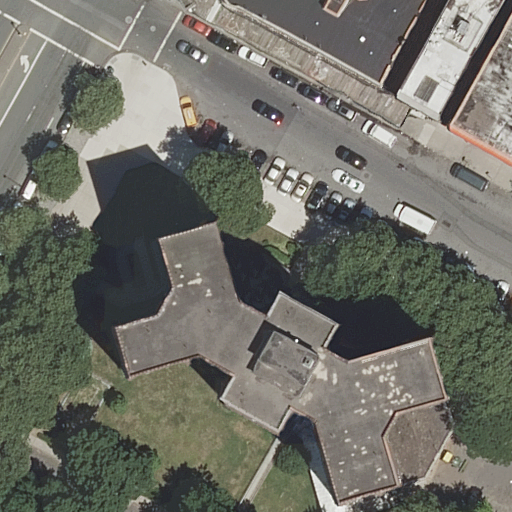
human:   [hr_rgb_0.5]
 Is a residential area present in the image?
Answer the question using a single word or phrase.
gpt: yes

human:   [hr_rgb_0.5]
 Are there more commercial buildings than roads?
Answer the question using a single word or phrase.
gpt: no

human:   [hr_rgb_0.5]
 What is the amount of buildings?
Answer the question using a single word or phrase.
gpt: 4

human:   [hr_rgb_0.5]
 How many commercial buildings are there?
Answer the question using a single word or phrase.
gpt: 0

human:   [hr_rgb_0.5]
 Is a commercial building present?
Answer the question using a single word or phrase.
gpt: no

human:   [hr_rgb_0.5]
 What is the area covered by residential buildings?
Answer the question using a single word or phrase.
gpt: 2291m2

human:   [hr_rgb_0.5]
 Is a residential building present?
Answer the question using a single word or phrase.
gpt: yes

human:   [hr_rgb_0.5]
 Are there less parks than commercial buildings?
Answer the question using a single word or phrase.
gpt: no

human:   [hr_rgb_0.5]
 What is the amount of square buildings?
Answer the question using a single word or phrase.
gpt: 0

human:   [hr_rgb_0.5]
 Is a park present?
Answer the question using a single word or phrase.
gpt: yes

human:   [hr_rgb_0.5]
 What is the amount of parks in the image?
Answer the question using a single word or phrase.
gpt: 1

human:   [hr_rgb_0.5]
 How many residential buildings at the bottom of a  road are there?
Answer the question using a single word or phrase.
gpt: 2

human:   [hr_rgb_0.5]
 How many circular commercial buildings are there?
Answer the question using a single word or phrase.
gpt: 0

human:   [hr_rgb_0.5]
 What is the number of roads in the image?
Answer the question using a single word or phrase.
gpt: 5

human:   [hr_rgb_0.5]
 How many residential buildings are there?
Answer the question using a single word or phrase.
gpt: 4

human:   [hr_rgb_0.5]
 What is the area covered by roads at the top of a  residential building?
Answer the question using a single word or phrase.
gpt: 0m2

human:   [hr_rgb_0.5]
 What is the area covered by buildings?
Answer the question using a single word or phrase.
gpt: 2291m2

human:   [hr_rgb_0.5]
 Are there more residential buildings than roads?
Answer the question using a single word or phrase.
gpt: no

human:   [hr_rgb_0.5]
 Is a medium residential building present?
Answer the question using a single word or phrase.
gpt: yes

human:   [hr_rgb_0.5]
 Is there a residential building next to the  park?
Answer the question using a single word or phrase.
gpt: yes

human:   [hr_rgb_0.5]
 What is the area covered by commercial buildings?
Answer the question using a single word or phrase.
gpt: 0m2

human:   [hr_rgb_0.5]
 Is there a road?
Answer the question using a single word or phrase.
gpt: yes

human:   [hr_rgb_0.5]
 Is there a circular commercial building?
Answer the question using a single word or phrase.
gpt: no

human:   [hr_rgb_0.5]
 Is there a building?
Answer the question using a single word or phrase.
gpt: yes

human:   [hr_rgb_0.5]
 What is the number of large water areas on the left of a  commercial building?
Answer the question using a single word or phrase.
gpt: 0

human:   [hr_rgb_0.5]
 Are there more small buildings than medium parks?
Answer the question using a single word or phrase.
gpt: no

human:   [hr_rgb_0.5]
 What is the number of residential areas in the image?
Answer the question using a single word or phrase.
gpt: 1

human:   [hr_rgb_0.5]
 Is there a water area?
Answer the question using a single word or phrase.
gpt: no

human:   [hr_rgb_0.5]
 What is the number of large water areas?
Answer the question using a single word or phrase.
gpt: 0

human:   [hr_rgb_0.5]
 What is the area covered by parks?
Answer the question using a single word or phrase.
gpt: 51m2

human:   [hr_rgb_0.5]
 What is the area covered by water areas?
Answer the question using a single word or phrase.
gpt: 0m2

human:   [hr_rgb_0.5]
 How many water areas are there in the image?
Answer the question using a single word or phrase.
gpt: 0

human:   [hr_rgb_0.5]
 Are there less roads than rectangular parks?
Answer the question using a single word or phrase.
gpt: no

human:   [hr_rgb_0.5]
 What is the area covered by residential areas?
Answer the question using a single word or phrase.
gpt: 5111m2

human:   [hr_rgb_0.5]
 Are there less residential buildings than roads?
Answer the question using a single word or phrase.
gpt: yes

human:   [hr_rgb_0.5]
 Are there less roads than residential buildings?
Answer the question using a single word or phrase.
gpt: no

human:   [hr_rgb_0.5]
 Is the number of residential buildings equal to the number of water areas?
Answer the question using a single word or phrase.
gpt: no

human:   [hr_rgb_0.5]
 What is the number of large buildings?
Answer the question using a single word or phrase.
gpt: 1

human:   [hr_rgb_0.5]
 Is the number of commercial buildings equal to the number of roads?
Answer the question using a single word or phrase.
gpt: no

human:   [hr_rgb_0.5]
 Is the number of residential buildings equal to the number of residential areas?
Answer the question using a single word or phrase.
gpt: no

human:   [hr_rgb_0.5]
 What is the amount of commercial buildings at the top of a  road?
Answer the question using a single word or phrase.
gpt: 0

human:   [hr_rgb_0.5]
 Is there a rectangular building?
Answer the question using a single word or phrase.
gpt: yes

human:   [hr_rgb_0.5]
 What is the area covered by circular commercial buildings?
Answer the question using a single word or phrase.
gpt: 0m2

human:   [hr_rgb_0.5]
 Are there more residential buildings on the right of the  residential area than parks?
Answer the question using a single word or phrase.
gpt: no

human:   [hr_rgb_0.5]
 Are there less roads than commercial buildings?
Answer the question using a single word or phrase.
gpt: no

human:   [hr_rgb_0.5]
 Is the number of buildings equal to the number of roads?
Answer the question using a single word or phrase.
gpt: no

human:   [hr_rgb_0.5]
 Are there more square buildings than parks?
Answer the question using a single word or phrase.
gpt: no

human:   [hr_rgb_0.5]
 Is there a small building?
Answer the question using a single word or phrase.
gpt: no

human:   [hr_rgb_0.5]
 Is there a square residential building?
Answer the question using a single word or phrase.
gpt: no

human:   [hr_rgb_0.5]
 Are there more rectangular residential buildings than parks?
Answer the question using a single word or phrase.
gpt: yes

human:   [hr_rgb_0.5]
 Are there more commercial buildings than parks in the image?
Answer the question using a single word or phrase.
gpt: no

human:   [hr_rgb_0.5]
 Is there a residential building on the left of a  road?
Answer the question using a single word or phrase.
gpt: no

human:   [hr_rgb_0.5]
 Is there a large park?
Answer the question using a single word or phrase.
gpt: no

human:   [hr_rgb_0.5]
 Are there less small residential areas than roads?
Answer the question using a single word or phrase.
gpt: yes

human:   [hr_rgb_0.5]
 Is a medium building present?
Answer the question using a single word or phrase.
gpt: yes

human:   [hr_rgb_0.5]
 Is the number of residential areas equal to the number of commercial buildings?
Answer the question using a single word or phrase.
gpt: no

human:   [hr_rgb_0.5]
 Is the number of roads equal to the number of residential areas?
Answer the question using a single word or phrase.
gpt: no

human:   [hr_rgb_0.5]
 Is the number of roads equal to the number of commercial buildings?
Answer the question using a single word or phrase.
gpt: no

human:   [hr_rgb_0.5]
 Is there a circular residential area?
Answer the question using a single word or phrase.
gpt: no

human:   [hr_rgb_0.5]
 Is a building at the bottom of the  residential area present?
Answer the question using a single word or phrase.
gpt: no

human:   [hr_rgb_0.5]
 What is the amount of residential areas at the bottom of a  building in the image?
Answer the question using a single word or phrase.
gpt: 1

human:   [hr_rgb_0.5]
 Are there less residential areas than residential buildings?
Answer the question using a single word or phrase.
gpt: yes

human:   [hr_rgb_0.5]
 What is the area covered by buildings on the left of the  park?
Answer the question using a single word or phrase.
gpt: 0m2

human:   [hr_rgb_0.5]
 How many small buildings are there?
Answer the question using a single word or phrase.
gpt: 0